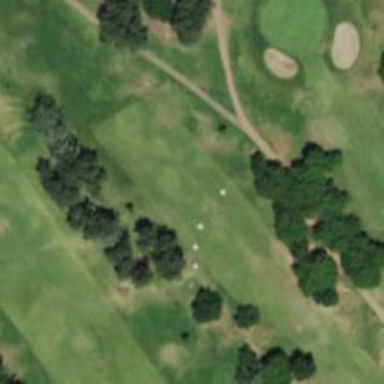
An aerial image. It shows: View of golf hole.